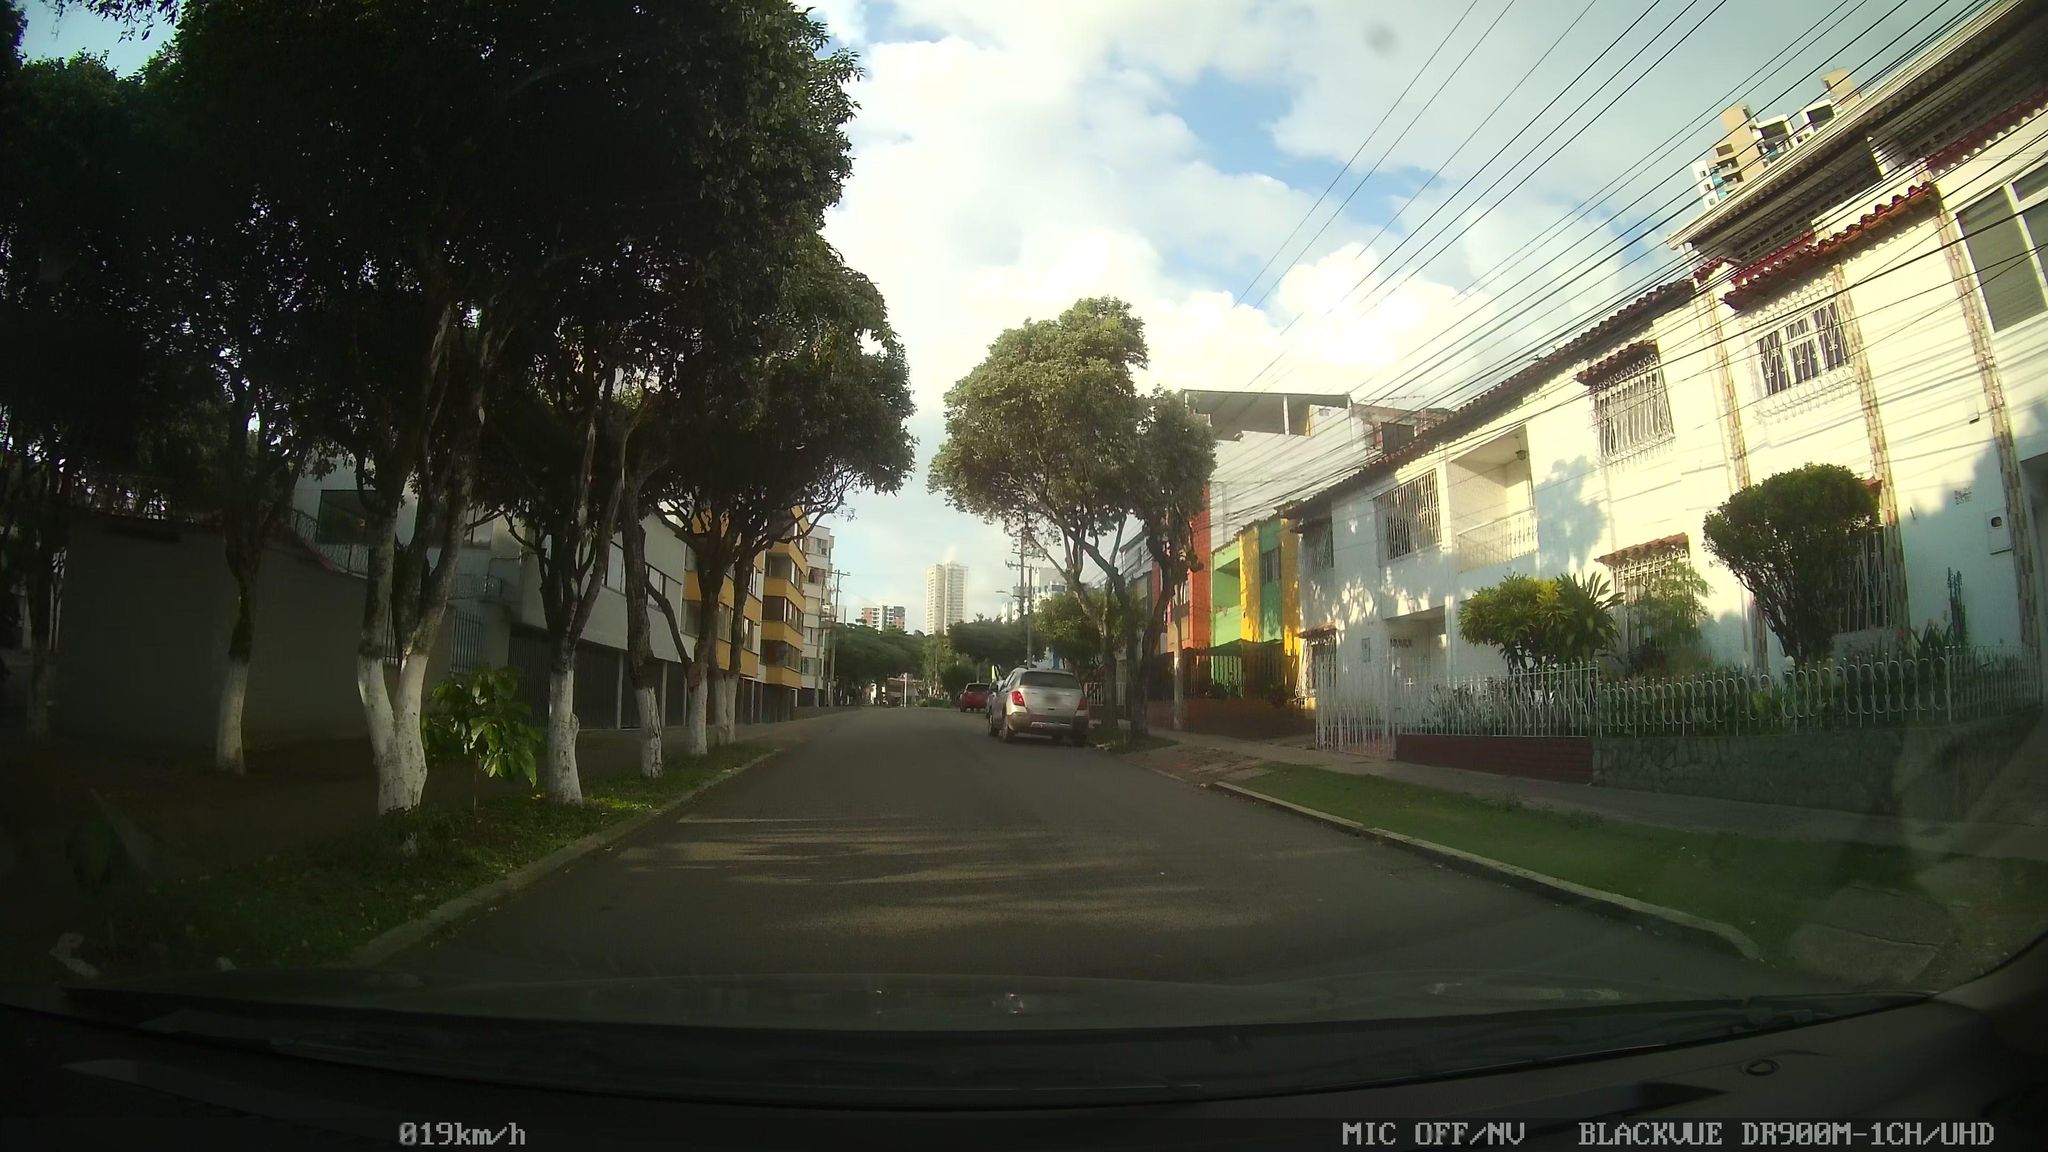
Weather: clear
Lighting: day
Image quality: good
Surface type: driving surface
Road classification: residential
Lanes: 1
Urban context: urban centre
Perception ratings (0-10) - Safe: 4.07, Lively: 7.21, Beautiful: 1.85, Boring: 1.99, Depressing: 3.44, Wealthy: 0.84